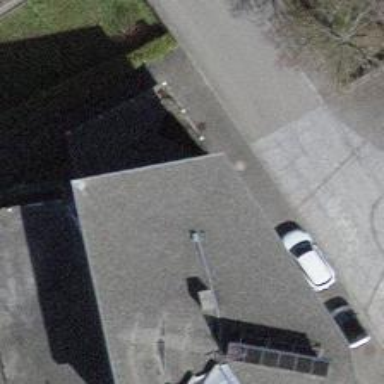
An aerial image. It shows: Gabled building with gray roof oriented along its structure.